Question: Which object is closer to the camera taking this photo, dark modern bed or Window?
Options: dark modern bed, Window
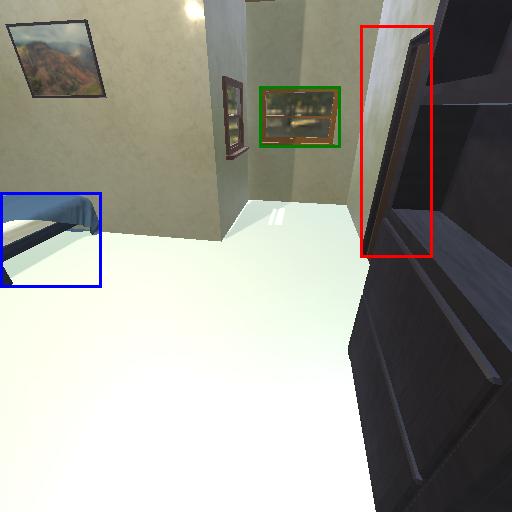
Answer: dark modern bed